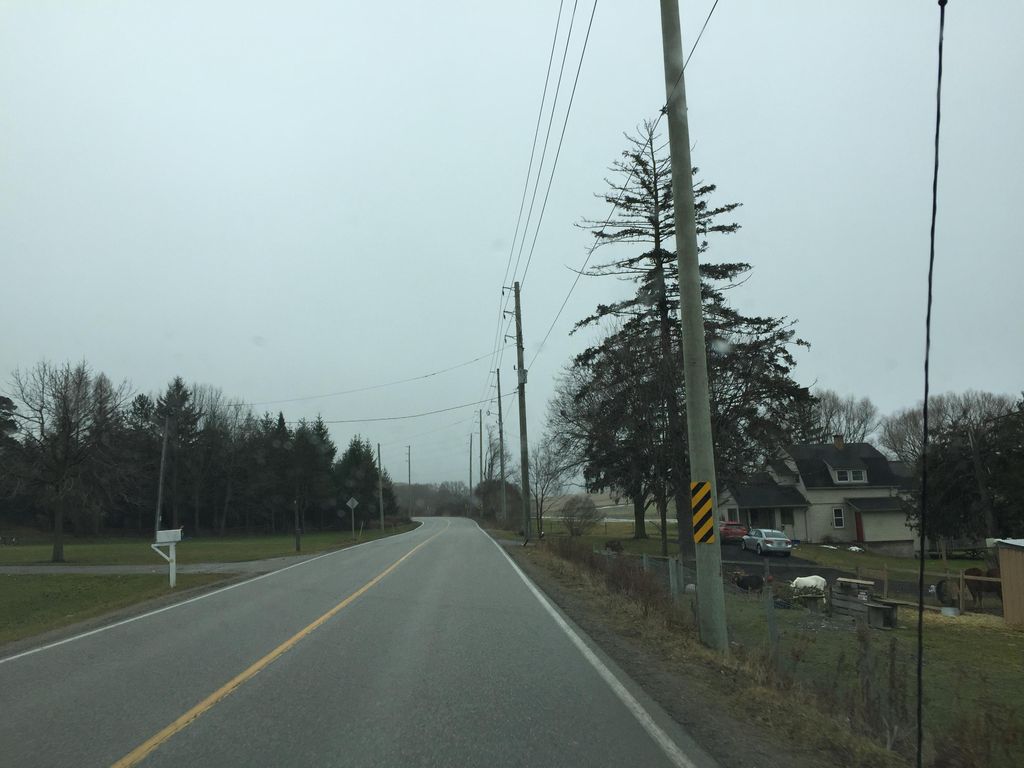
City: kitchener-waterloo